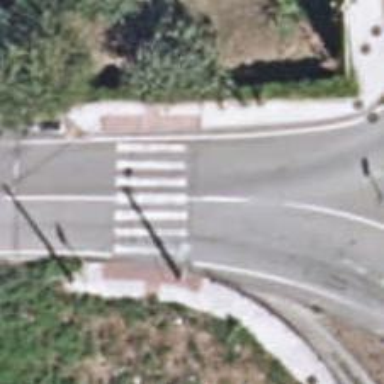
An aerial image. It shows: Zebra crossing on the road.